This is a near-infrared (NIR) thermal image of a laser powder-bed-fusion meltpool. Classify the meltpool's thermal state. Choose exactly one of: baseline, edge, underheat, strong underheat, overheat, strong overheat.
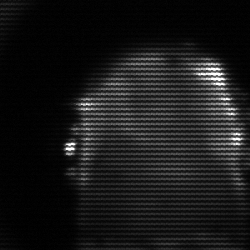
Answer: baseline